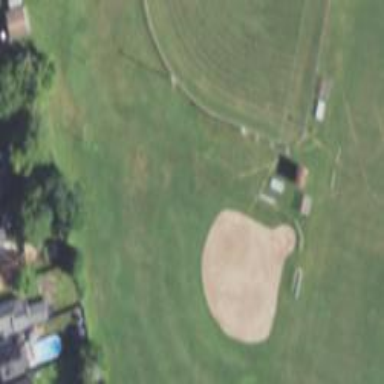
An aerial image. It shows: Baseball pitch for leisure land.